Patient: sex M, age 61
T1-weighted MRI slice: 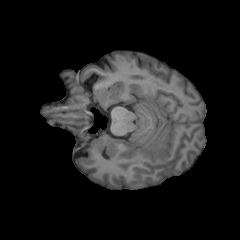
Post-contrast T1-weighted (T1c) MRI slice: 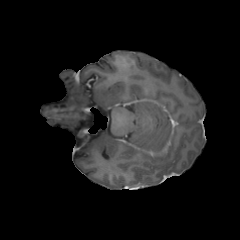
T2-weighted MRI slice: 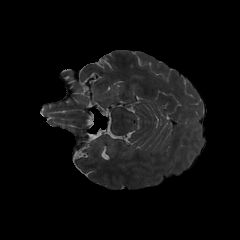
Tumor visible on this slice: no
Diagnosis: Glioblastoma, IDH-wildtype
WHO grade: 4